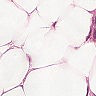
Metastatic tissue present: yes